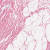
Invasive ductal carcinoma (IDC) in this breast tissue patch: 0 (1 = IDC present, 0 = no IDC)